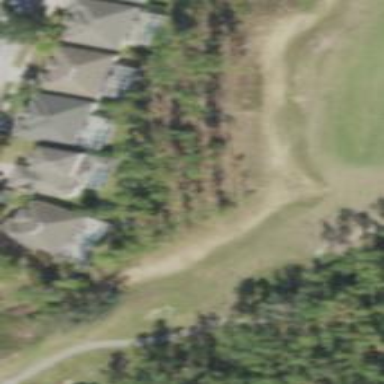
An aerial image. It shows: Golf bunker filled with sandy terrain.